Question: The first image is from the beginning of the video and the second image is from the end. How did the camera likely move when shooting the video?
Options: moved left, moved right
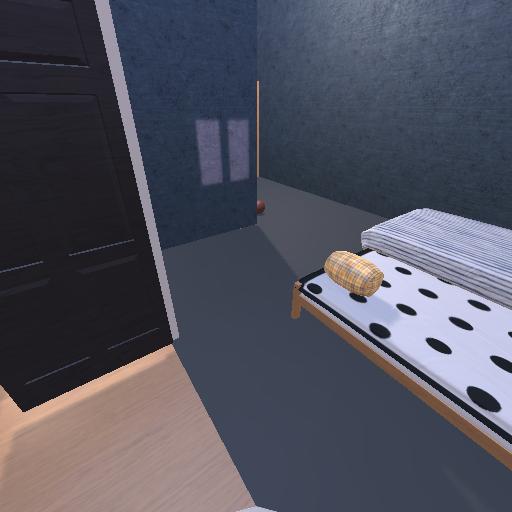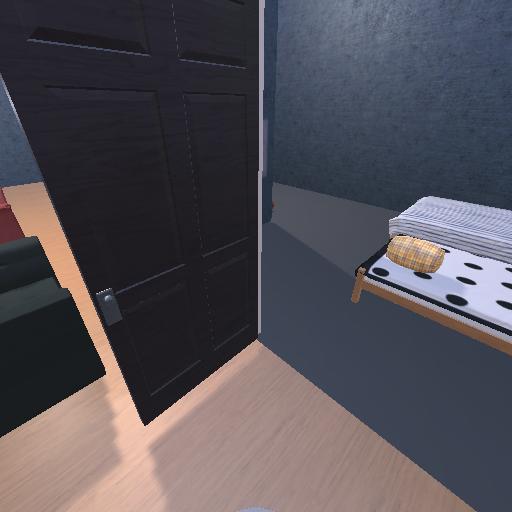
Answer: moved left